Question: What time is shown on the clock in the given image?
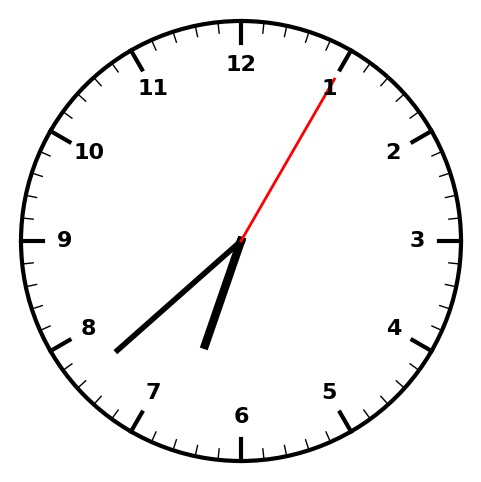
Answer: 06:38:05